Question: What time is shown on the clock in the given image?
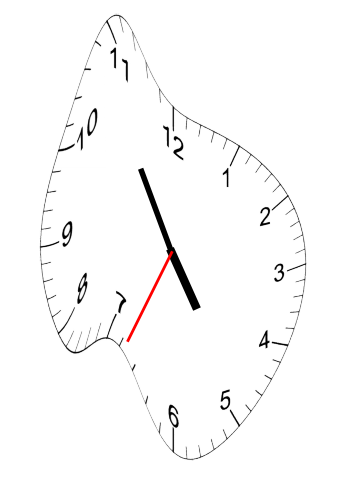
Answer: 04:54:34